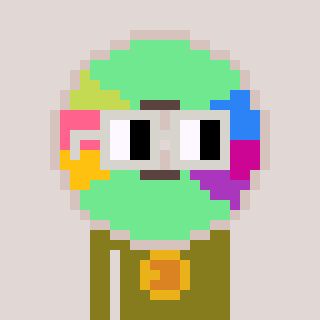
a pixel art character with square light gray glasses, a cd-shaped head and a gunk-colored body on a warm background